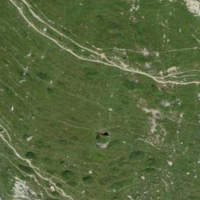
EUNIS habitat code: 26
Species observed at this site:
Parnassius phoebus